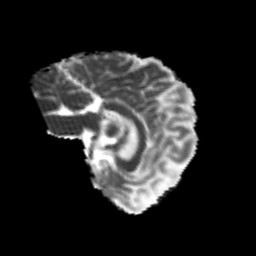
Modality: MD
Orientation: sagittal
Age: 26
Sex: female
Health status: healthy
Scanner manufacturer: philips
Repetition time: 7.391 s
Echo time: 0.08599 s